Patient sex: M
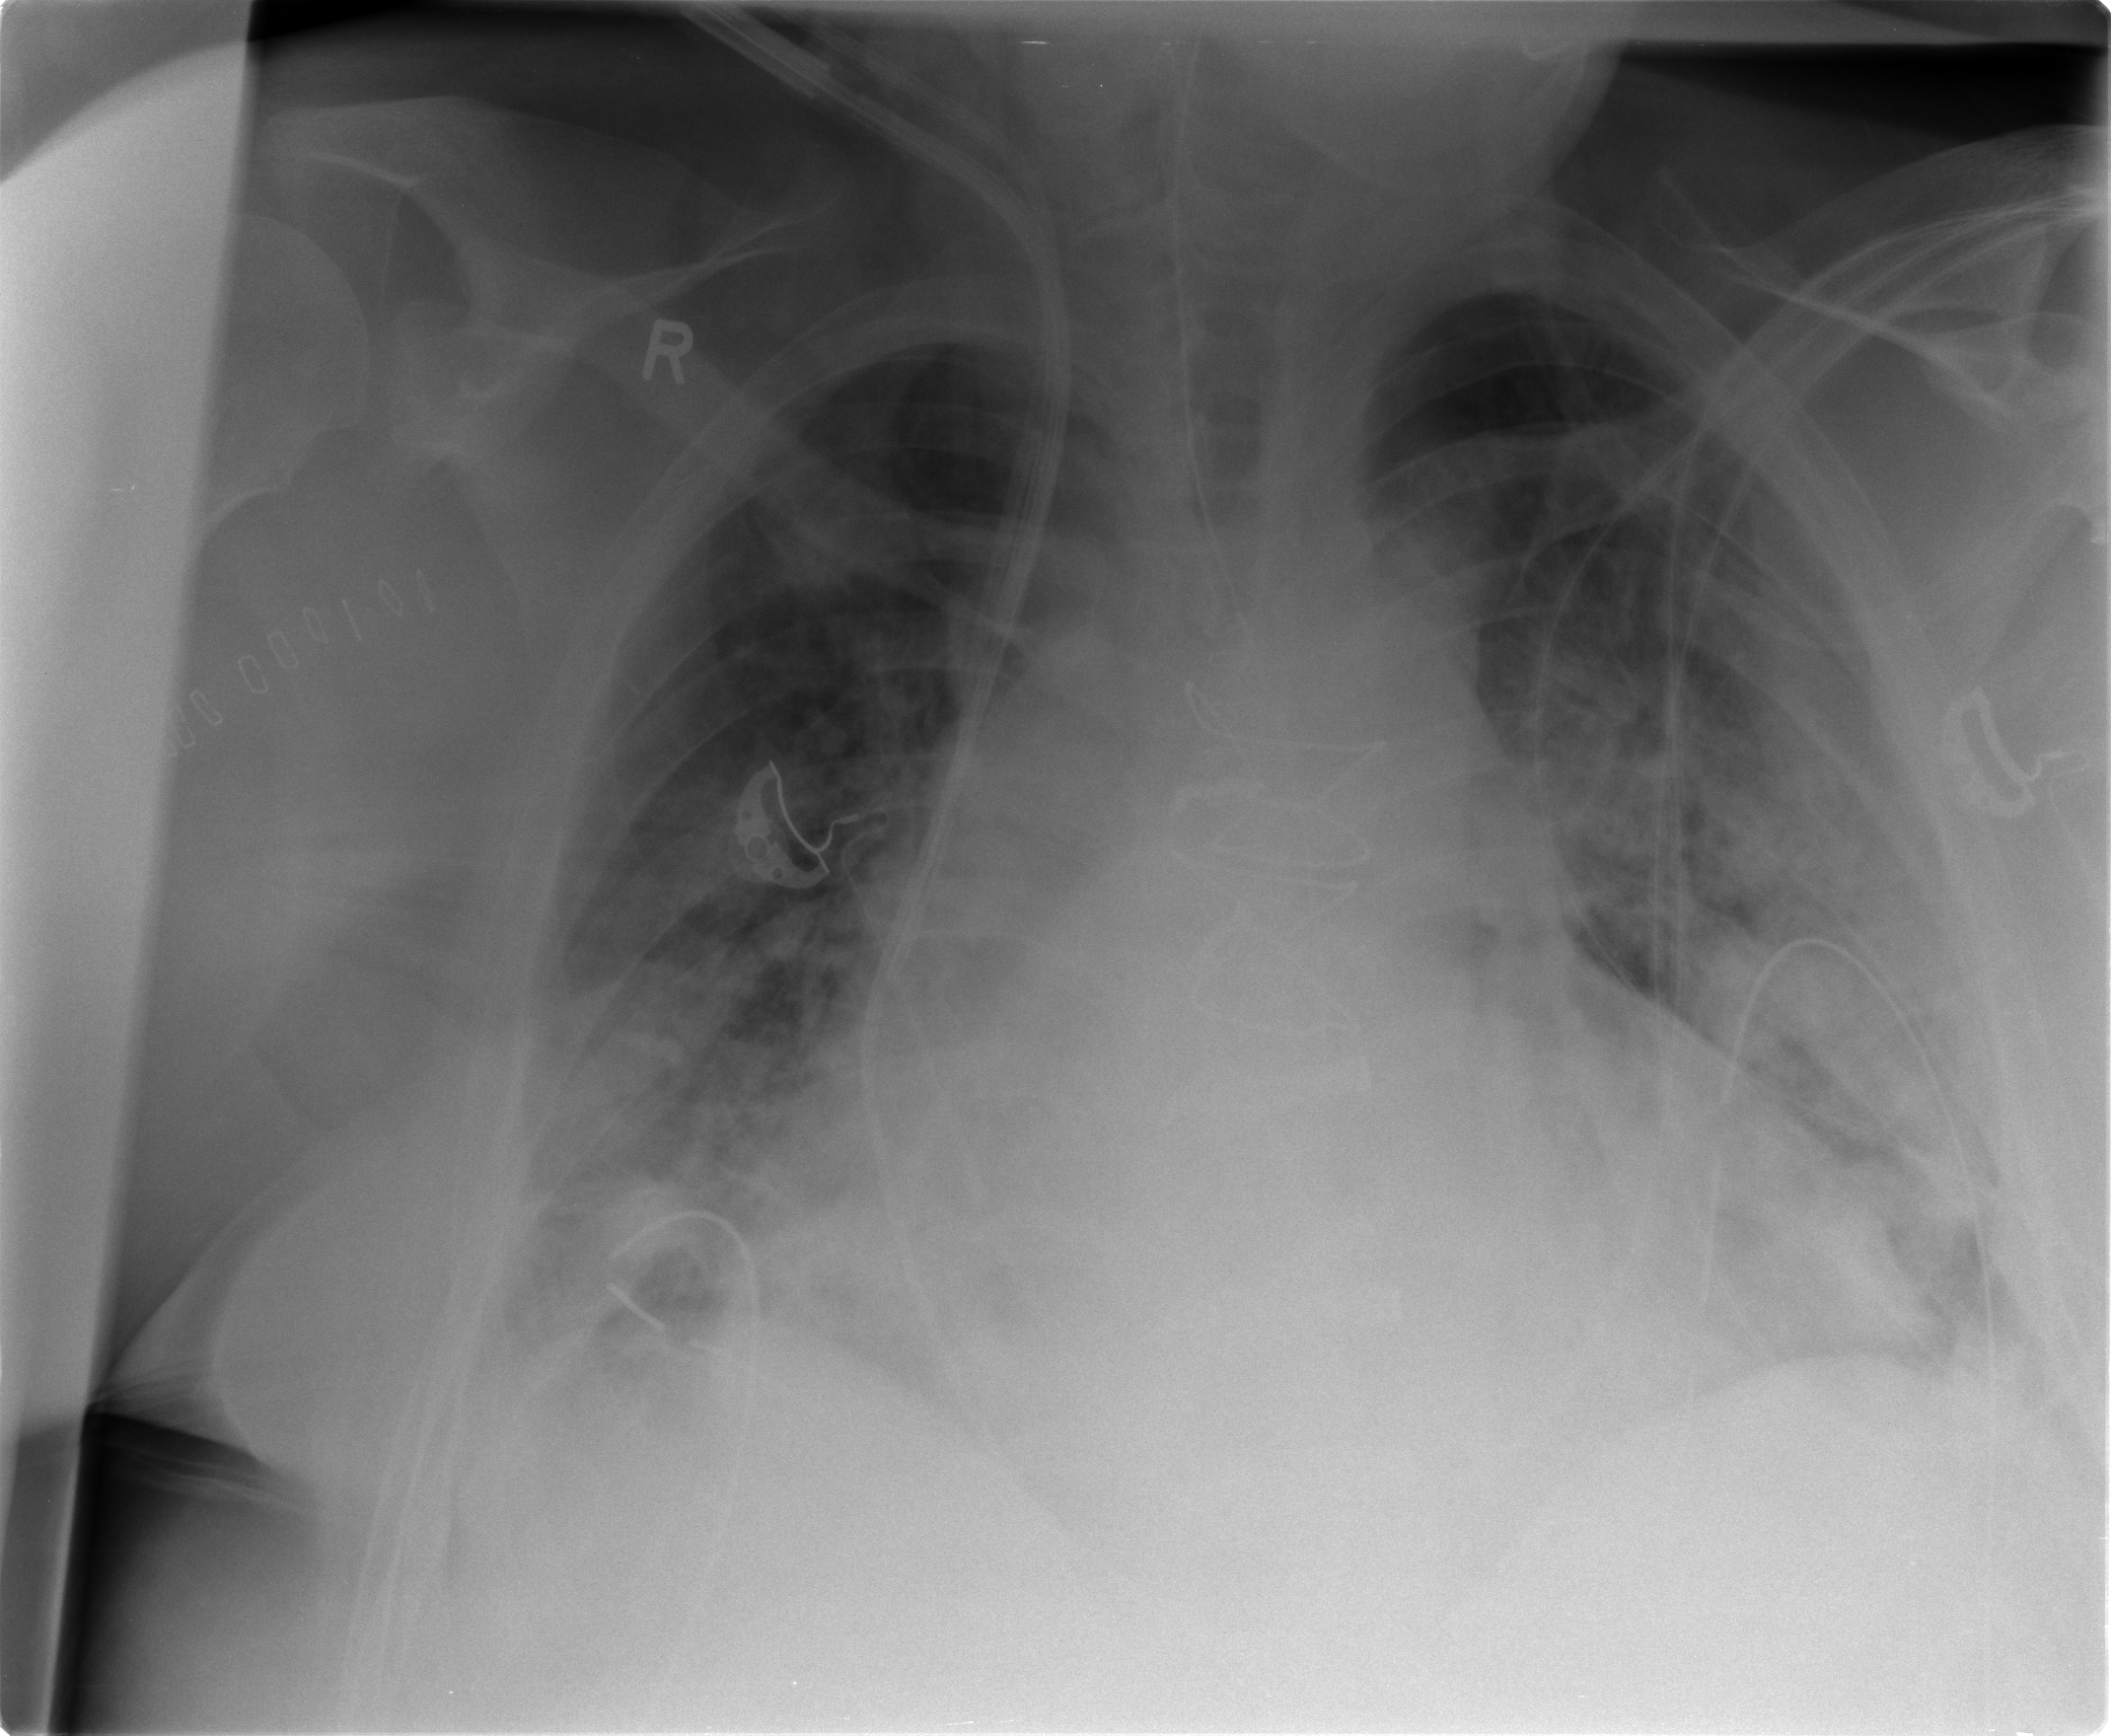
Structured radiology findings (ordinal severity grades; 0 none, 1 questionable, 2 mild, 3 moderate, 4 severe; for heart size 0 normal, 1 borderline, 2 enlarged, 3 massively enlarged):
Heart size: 2
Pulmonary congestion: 2
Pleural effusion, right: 2
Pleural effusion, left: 2
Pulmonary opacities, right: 3
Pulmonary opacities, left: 3
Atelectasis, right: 3
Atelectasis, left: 3